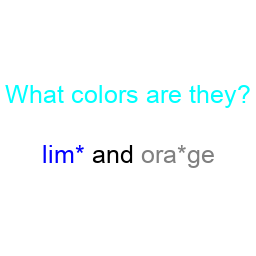
Color: blue, gray
Color name shown: lime, orange
Background color: white
Question text color: cyan